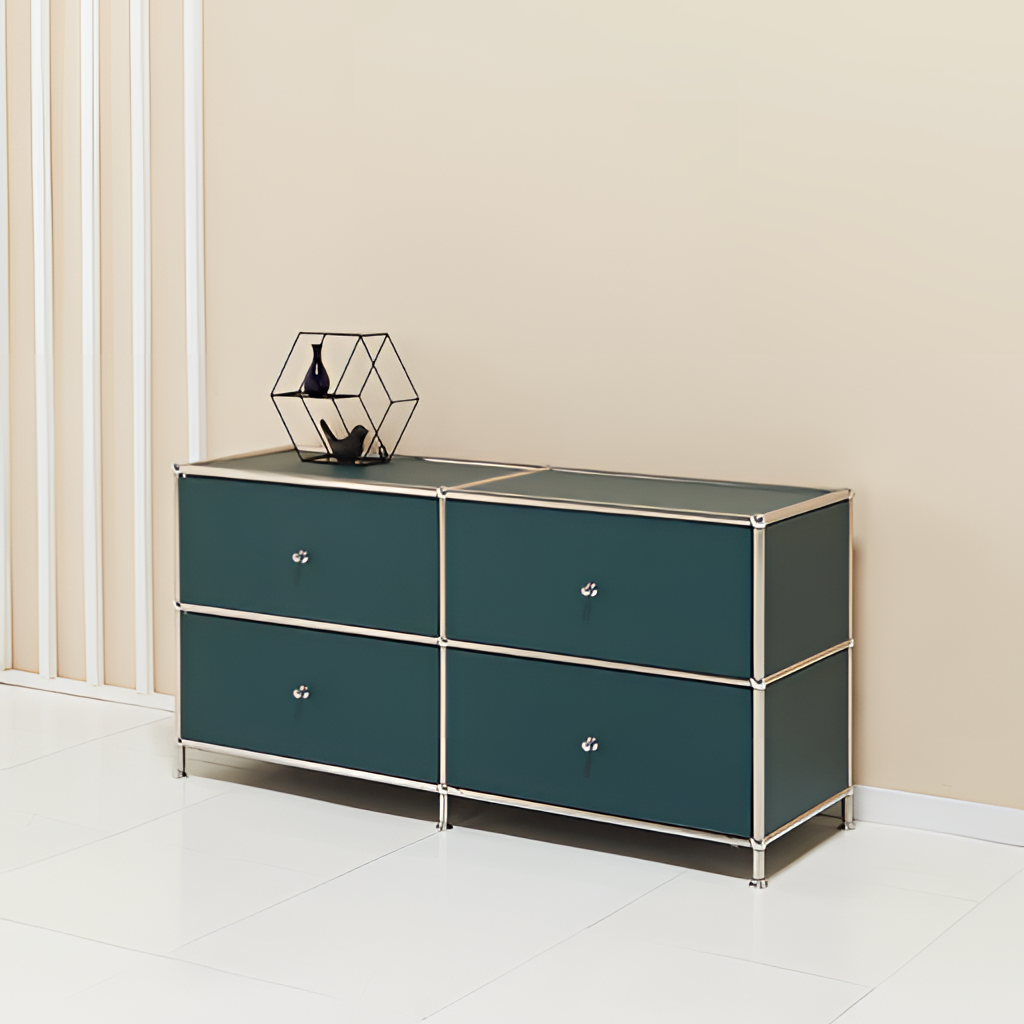
teal metal sideboard, living room, minimalist, tile flooring, with large square pattern, paint wallpaper, with solid pattern